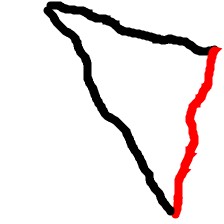
Shape: triangle